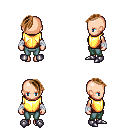
a pixel art fantasy rpg character, female body template, human, light skin, gold chest armor, teal pants, brown long mohawk hairstyle, white cloth bandages, metal boots, four views (front, back, left, right), 2x2 character sprite sheet, small pixel art, hard edges, no anti-aliasing